Question: I am working, using OpenCV/C++ framework, on a program that basically count elliptical objects that can overlap.
After threshold the image and finding contours of all the objects
My next step involves excluding object that are not made of overlapping ellipses (I will segment the remaining ones later).
I end-up with objects such as these ones:

In this example image, all the objects in the right are negative whilst the ones in the left are valid.
My current filter excludes object mainly on the ground of their <URL>.
However, as I have objects featuring different sizes and noise, I am not always satisfied with this approach.
Ideally, I would like to have an additional metric to increase the efficiency of my current filter.
Since I have to repeat this analysis on many contours, it should not be to costly.
I have thought about approaches such as:
- - -
But I am convinced that I missed something obvious that is more efficient and less messy.
Do you have any suggestions,
Thank you :),
As Regis rightly suggested, any shape could in fact be made of a sufficient number of circles.
Therefore, in order to make my problem solvable, I will add the following assumptions:
1. No more than 16 ellipses/object.
2. The ellipses cannot be to flat: Major axis/Minor axis < 3.
3. Within an object, the area of the largest ellipse over the area of the smallest one must be lower than 10.
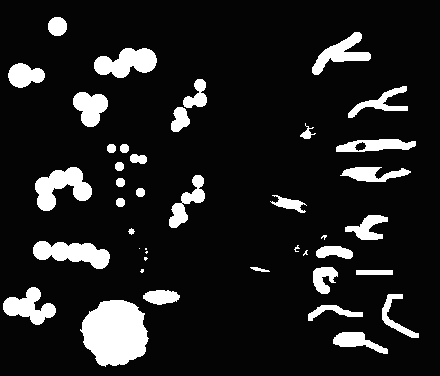
Answer: One possibility would be to try:
1. Extract contours of objects
2. Sample points at regular spacing along the contour
3. Use these points to determine the direction at regular spacing (it may be best to use a complex number to express this direction to avoid wraparound problems)
4. Use these directions to compute the curvature at regular spacing
5. Base a metric on this curvature, e.g. look for objects which have more than 80% of the curvature samples in the correct range.
The graph you are expecting to see for curvature is a series of constant values (or slowly varying if the shape is an ellipse instead of a circle), with sudden discontinuities where it changes from one circle to another.
If your image is noisy, you may wish to lowpass filter the curvature values first.
Shapes made out of circles/ellipses will mostly have significant curvature all around the perimeter, while shapes made out of straight edges will have parts of low curvature.